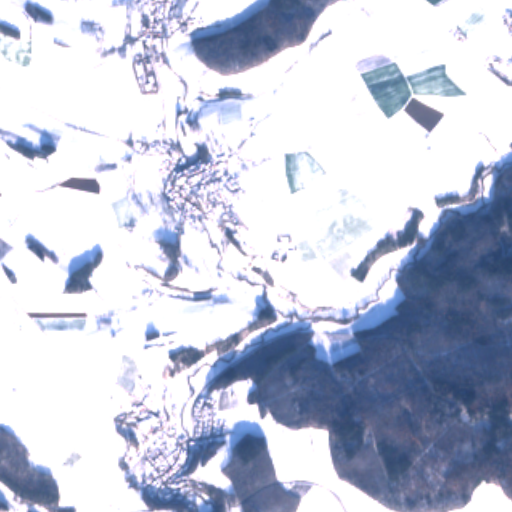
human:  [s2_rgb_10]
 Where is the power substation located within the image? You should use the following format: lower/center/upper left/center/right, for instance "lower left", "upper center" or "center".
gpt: The power substation is located in the upper center of the image.
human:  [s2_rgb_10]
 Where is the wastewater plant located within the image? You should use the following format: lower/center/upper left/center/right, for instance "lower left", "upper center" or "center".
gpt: The wastewater plant is located in the center of the image.
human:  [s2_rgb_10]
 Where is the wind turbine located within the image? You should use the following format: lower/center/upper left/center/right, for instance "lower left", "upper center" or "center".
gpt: The wind turbine is located in the lower left of the image.
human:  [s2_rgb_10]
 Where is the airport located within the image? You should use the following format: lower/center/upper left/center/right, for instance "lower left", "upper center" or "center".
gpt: There is no airport in the image.